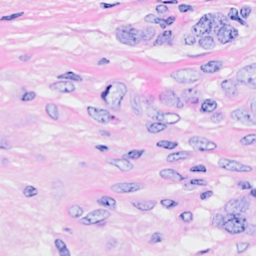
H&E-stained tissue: Breast